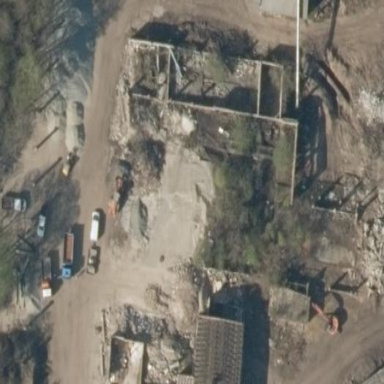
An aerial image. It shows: Historic building in ruins.